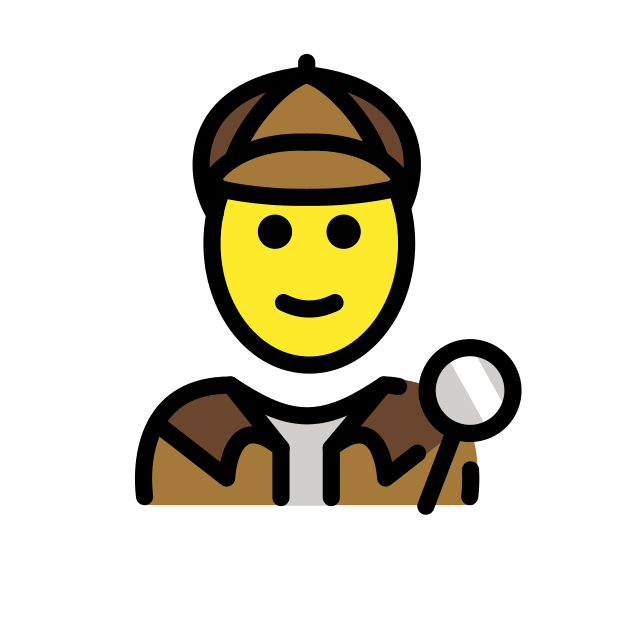
detective